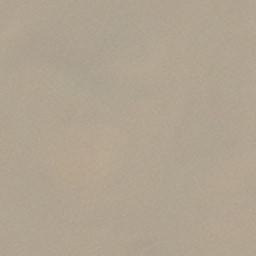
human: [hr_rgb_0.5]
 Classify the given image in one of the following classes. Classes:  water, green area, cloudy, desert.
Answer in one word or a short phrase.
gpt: desert